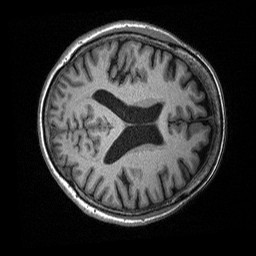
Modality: T1w
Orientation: axial
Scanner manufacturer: siemens
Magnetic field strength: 3 T
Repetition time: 2.3 s
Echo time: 0.00226 s